Question: Is there a way to have an image on a webpage, that when hovered, turns into two different linked images? I'd like to have the main image there, but when you mouse over the "Phones" picture, you can choose which product (Apple or Android) that you're interested in. And then you can either click on Apple and be redirected to [Site A] or click Android and be directed to [Site B].

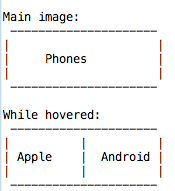
Answer: Here's a CSS-only solution: <URL>.
HTML:
'''
<div id = "image"><a href = "#">apple</a><a href = "#">android</a></div>
'''
CSS:
'''
#image {
width: 200px;
height: 100px;
box-sizing: border-box;
background: url(http://placehold.it/200x100) no-repeat;
}
#image > a {
display: none;
width: 50%;
height: 100%;
text-align: center;
font: bold 12px/100px Sans-Serif;
color: #fff;
text-decoration: none;
text-transform: uppercase;
background-color: rgba(100, 100, 100, 0.9);
}
#image:hover > a {
display: inline-block;
}
'''